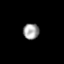
Tissue: prostate
Cell type: Fibroblasts
Senescence score: 0.6921
Nuclear area (px): 252
Mean DAPI intensity: 155.837